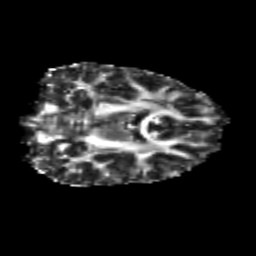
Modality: FA
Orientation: coronal
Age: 21
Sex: female
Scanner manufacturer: siemens
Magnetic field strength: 3 T
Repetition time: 3.5 s
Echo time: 0.104 s